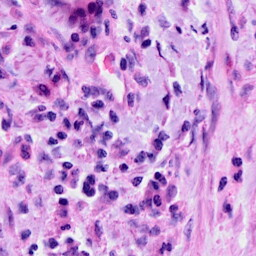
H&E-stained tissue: Cervix